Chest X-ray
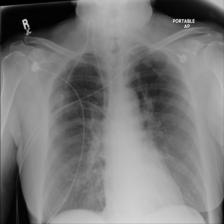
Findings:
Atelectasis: negative
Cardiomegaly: negative
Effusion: negative
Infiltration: negative
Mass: negative
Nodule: negative
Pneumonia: negative
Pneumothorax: positive
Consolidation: negative
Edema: negative
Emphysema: negative
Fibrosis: negative
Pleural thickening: negative
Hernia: negative